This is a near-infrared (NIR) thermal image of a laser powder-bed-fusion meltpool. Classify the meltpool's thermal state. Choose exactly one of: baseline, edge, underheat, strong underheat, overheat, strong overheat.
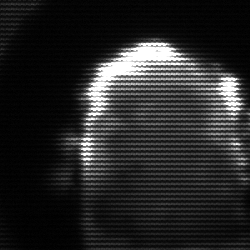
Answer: baseline